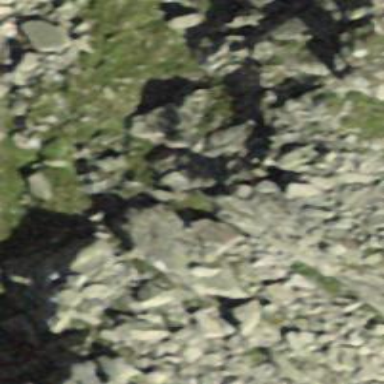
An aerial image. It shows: Natural cliff.